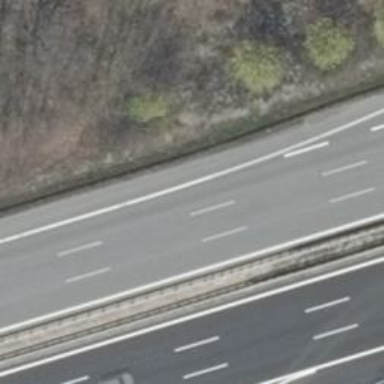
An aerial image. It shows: Motorway with concrete surface.